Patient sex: M
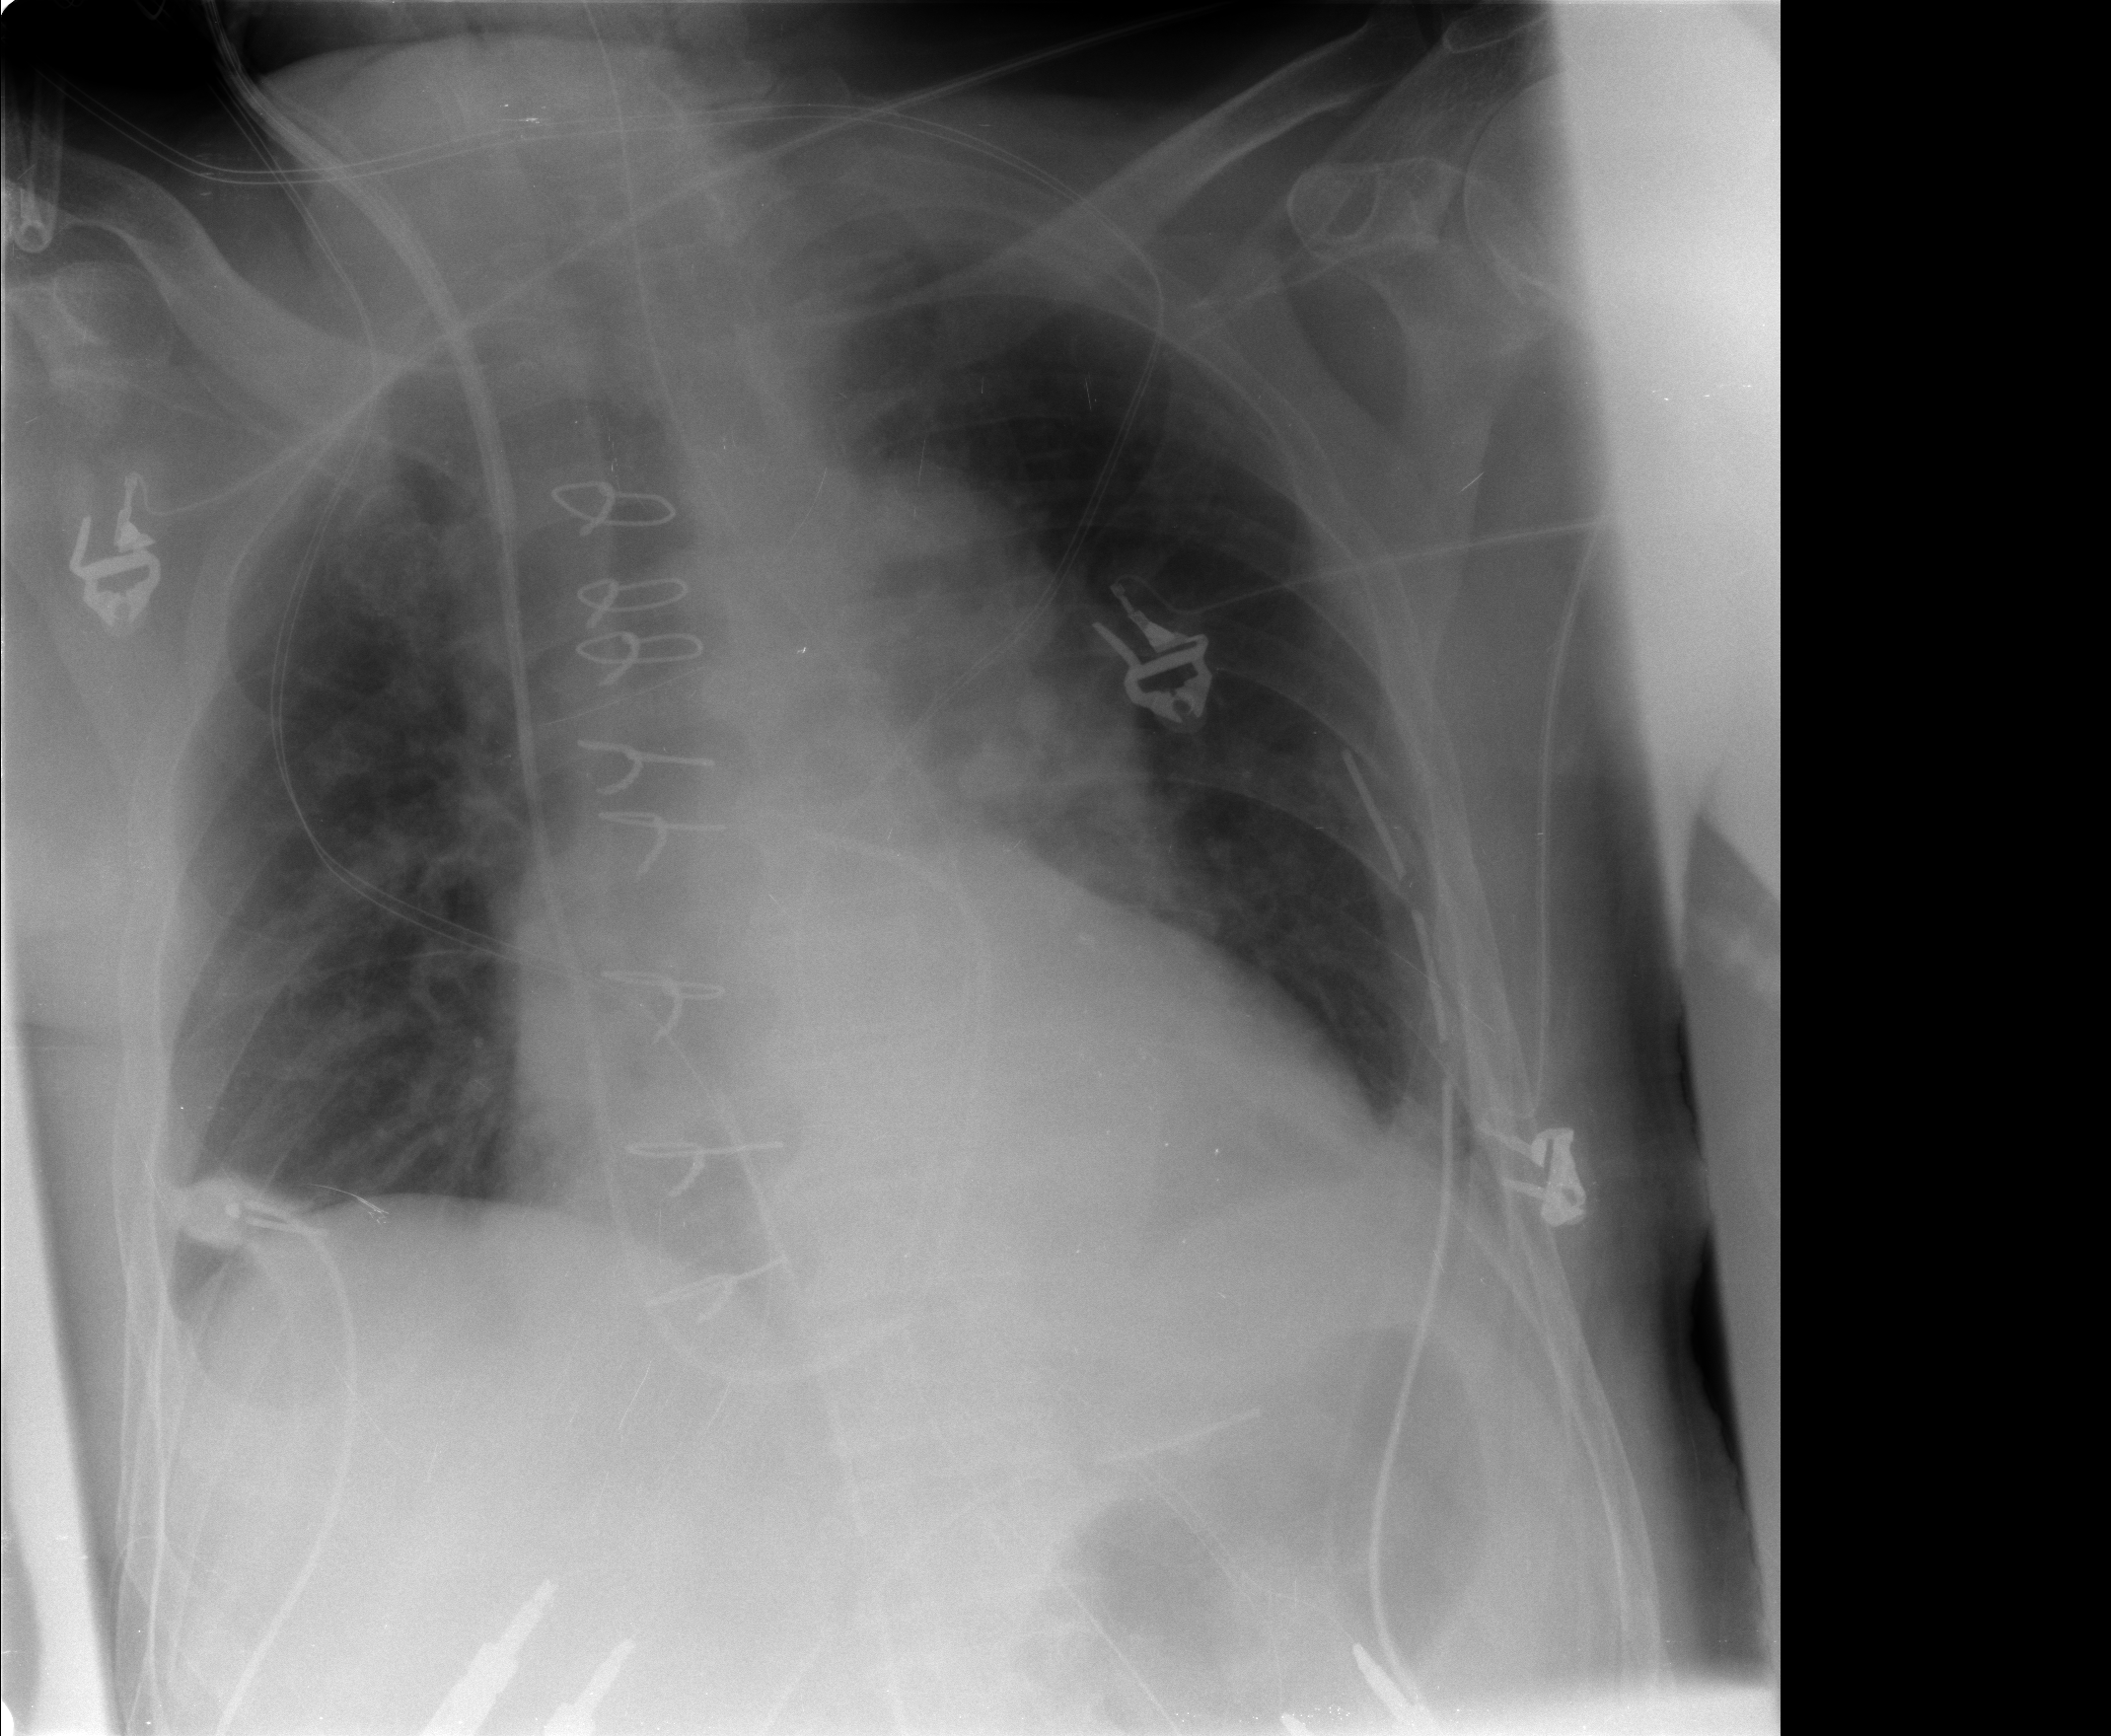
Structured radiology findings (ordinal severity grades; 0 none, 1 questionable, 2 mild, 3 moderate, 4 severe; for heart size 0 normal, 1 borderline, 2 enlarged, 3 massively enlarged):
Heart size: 0
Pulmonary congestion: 1
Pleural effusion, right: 0
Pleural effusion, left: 1
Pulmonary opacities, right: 0
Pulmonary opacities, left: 0
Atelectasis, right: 2
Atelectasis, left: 2